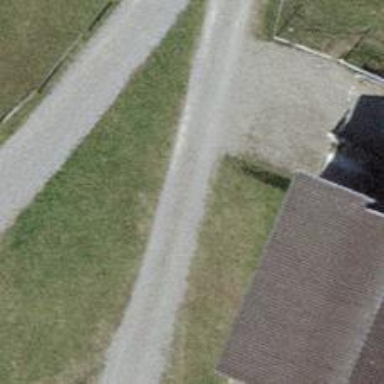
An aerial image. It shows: Gravel track road.